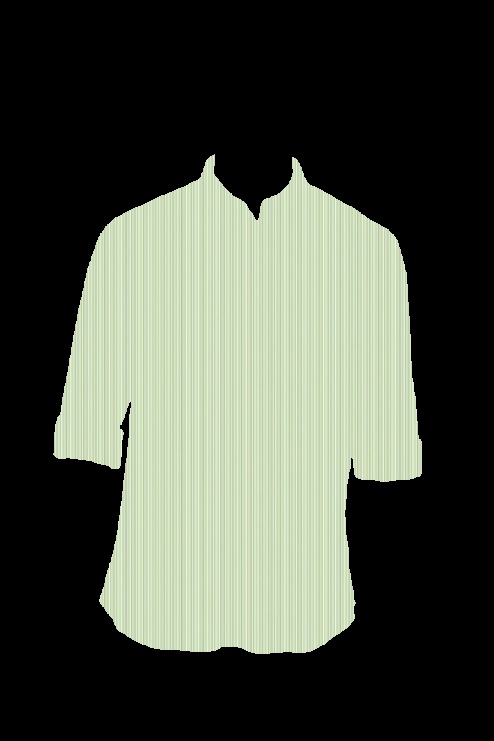
green stripe polo